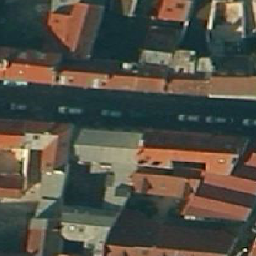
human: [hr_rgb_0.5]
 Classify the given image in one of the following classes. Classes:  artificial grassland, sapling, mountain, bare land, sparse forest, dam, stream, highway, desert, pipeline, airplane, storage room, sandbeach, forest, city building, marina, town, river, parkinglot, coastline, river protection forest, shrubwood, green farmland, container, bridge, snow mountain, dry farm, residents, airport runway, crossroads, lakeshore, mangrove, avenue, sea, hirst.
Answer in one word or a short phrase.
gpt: city building